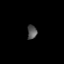
Tissue: lung
Cell type: T cells
Senescence score: 0.2115
Nuclear area (px): 134
Mean DAPI intensity: 84.231